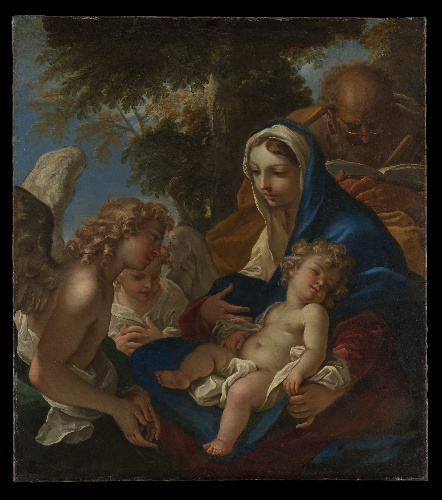
Title: The Holy Family with Angels
Artist: Sebastiano Ricci
Artist bio: Italian, Belluno 1659–1734 Venice
Date: ca. 1700
Object type: Painting
Classification: Paintings
Medium: Oil on canvas
Dimensions: 50 x 45 1/2 in. (127 x 115.6 cm)
Department: European Paintings
Credit line: Gift of Mr. and Mrs. Piero Corsini, 1986
Accession year: 1986
Repository: Metropolitan Museum of Art, New York, NY
Tags: Reading|Holy Family|Saint Joseph|Angels|Christ|Virgin Mary